Aerial crown-view tile of a tropical tree (Barro Colorado Island, Panama), acquired 20250217:
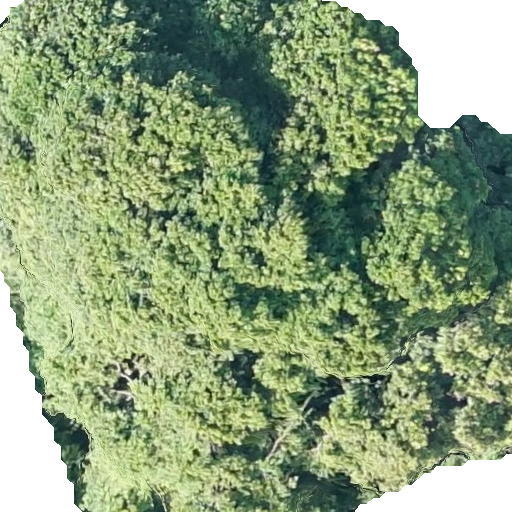
Species: Prioria copaifera
GBIF accepted scientific name: Prioria copaifera
Crown area: 404.258 m²